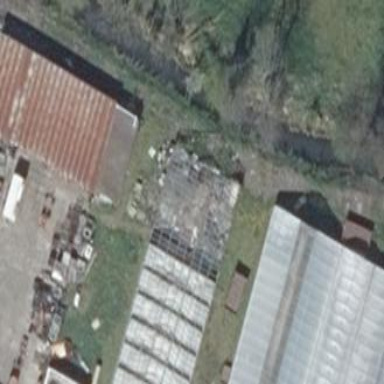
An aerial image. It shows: Ruins of building.